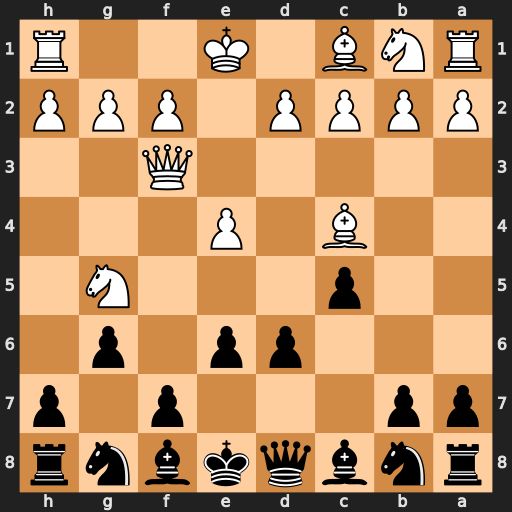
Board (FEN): rnbqkbnr/pp3p1p/3pp1p1/2p3N1/2B1P3/5Q2/PPPP1PPP/RNB1K2R
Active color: b
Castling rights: KQkq
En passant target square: -
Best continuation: Qxg5